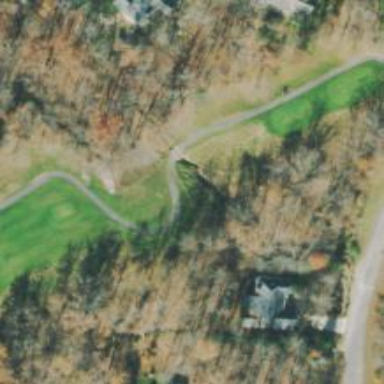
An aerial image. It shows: Service road designated as golf cart path.